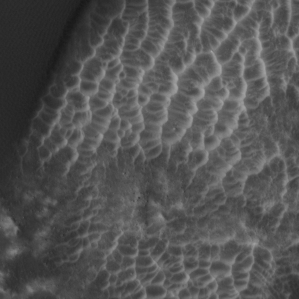
Label: non_frost